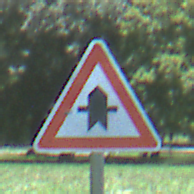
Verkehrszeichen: Vorfahrt
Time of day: Midday
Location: Outdoor (Nature)
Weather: Clear
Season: Summer
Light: Natural